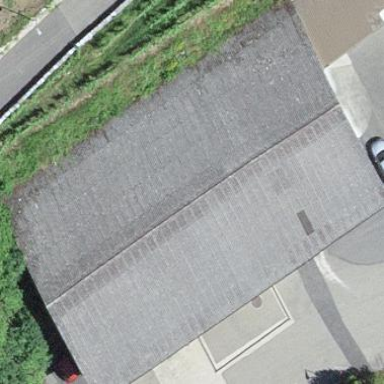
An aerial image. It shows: Warehouse building.